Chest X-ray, AP view. Patient: 56 years old, sex M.
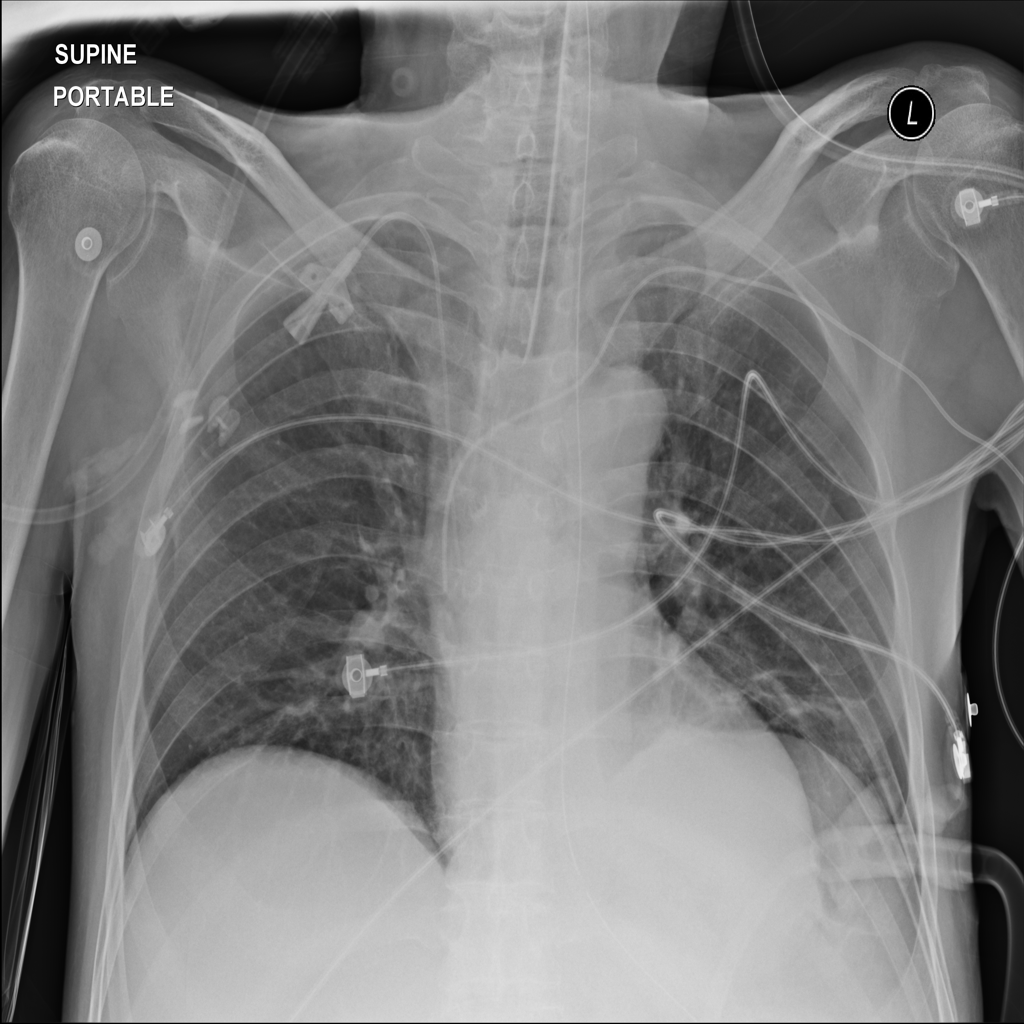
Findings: Atelectasis